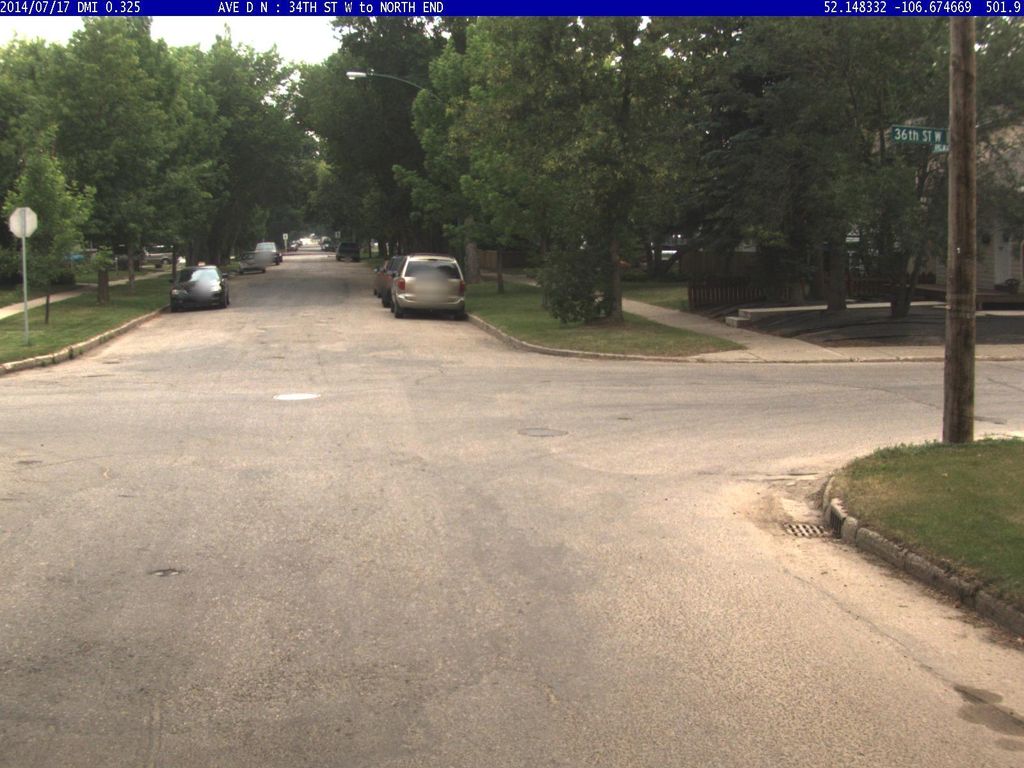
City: saskatoon